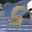
Label: 5